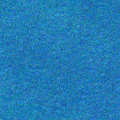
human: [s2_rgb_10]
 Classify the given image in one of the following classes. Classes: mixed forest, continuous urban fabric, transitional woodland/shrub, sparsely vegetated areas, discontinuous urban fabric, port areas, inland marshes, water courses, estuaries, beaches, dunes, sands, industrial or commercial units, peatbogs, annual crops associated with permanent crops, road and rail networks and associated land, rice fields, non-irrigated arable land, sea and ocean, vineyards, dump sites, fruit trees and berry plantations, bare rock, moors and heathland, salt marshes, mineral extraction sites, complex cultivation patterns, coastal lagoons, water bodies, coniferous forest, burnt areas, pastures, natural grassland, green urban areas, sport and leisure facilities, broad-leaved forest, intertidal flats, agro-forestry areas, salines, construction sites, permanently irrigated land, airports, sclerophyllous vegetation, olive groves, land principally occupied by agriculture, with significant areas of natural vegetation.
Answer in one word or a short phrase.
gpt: sea and ocean